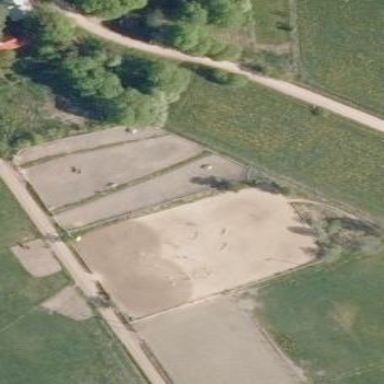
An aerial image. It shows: Equestrian pitch for leisure land sports.